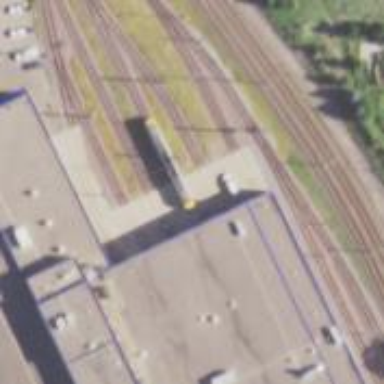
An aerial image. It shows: Light rail yard with electrified contact lines.